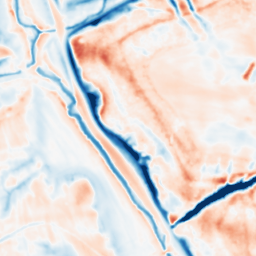
Category: multiscale
Decomposition family: dog_multiscale
Decomposition parameters: sigma_ratio: 1.4
n_scales: 6
base_sigma: 1
Upsampling method: regularized
Upsampling parameters: scale: 2
lambda_reg: 0.001
Upsampling scale: 2